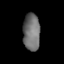
Tissue: lung
Cell type: Epithelial cells
Senescence score: 0.6565
Nuclear area (px): 616
Mean DAPI intensity: 111.099